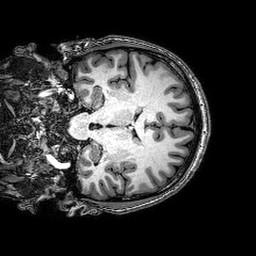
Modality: T1w
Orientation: coronal
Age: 24
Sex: male
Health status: healthy
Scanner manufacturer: philips
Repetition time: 0.00816 s
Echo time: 0.00373 s